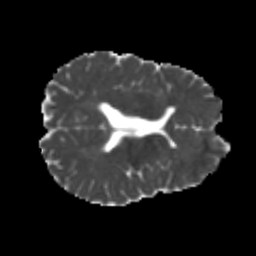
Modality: MD
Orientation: axial
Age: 24
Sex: male
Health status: healthy
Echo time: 0.074 s